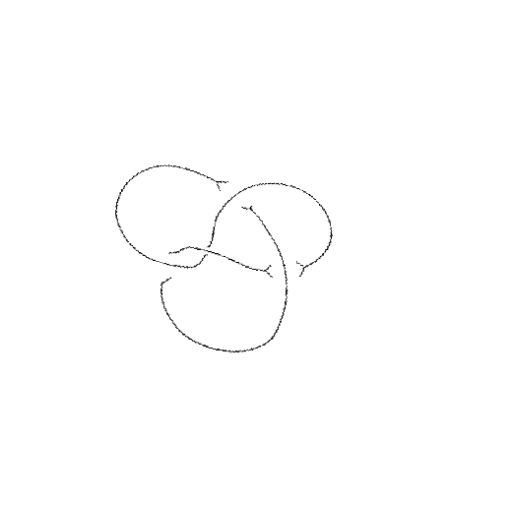
Crossing number: 4